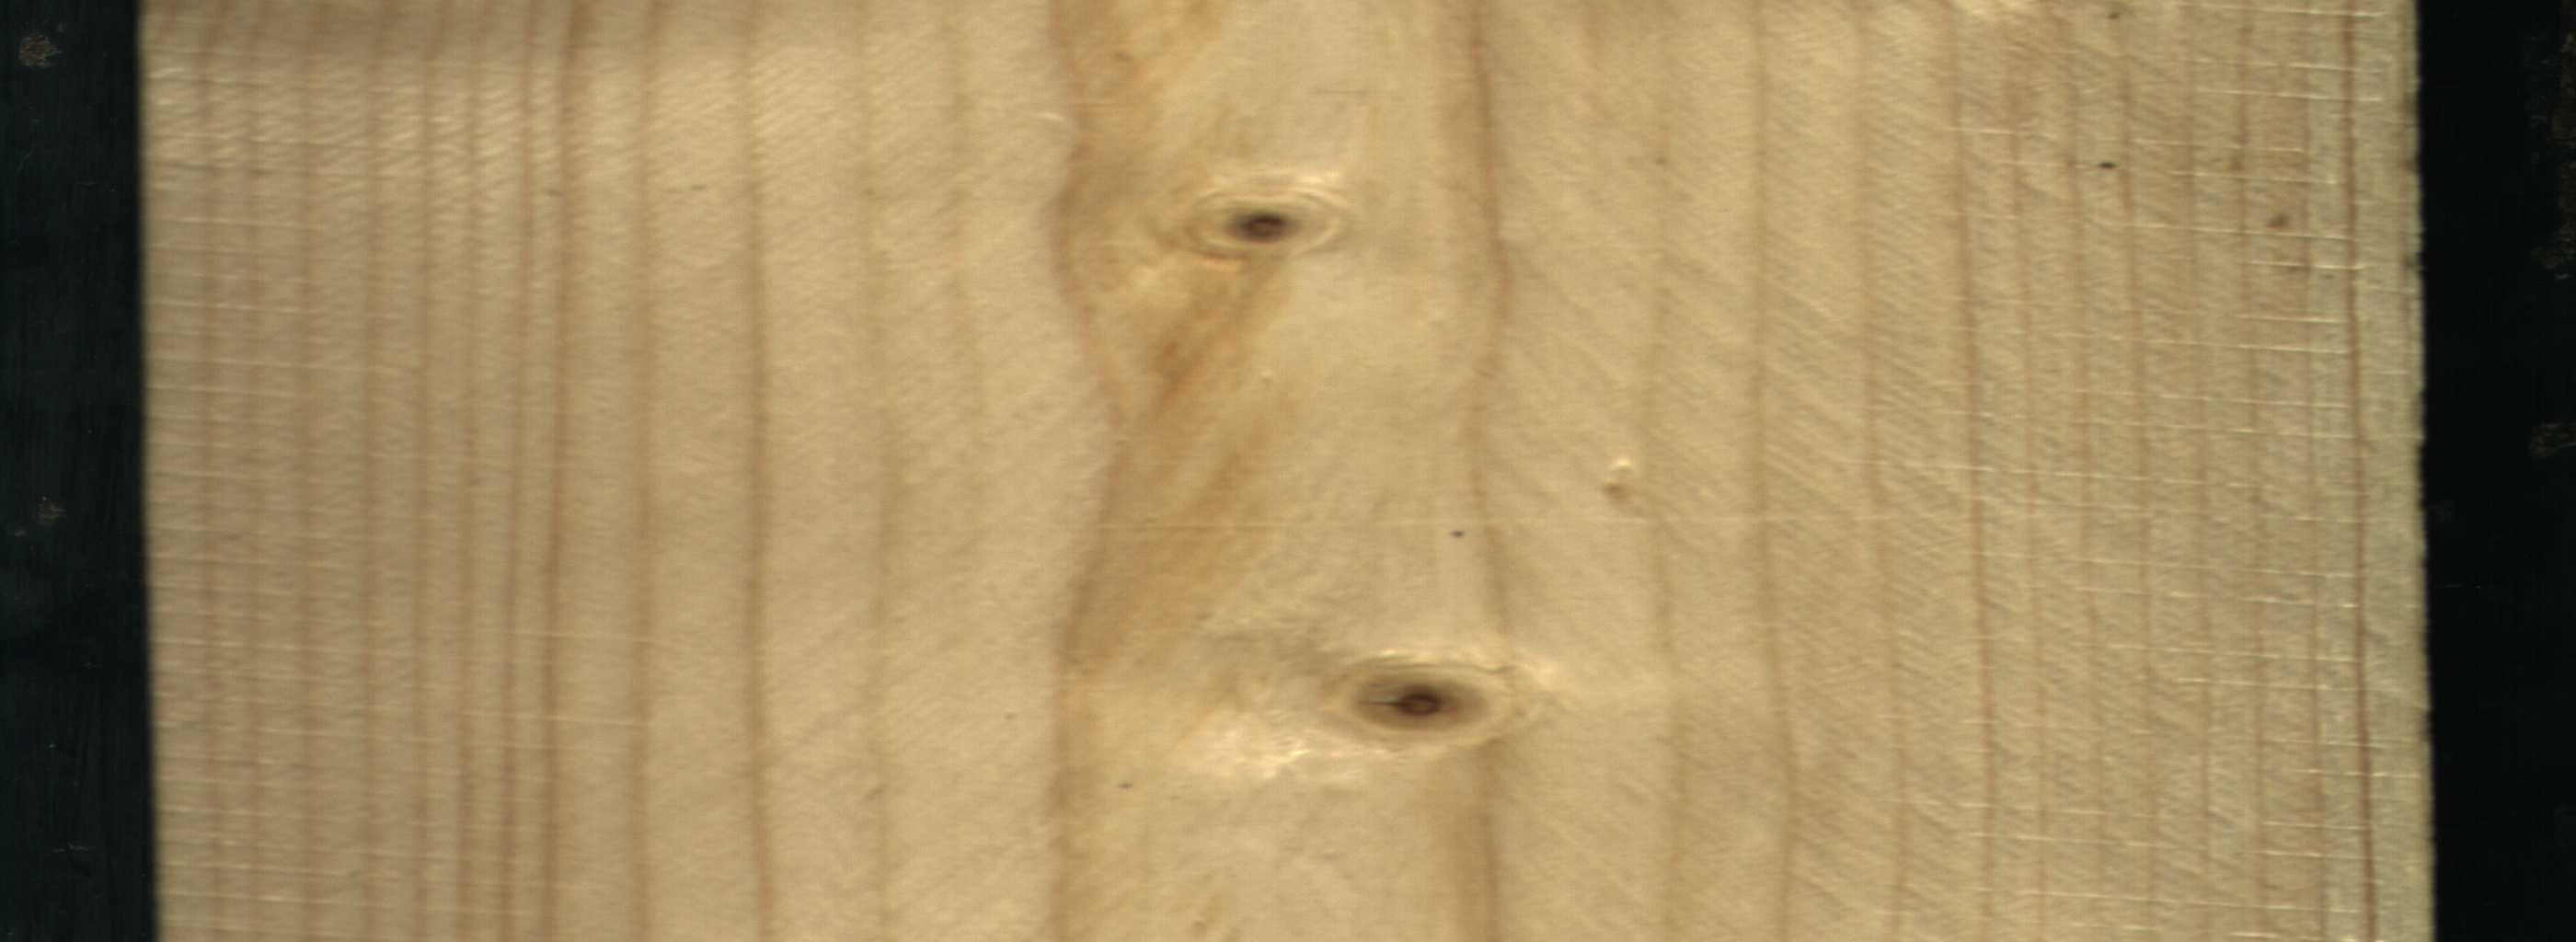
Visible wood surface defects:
Live_Knot
Live_Knot